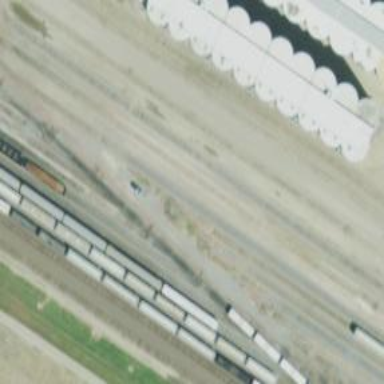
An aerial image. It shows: Railway yard in service.